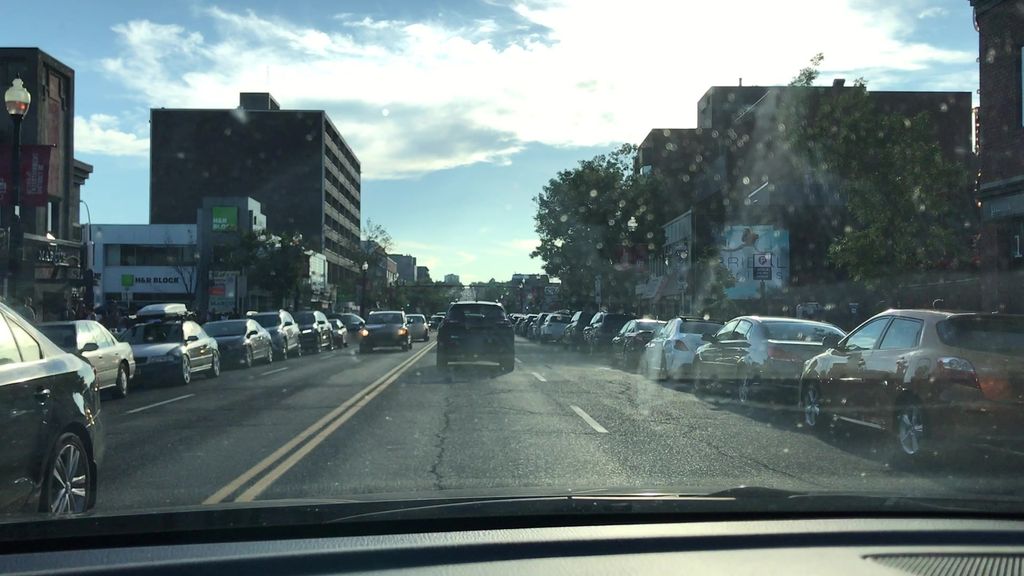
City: calgary